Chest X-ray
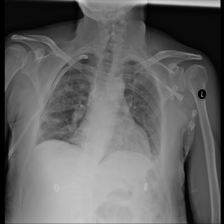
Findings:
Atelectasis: negative
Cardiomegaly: negative
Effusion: negative
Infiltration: negative
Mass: negative
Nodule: negative
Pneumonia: negative
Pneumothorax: positive
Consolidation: negative
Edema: negative
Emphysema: negative
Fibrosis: negative
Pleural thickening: negative
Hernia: negative